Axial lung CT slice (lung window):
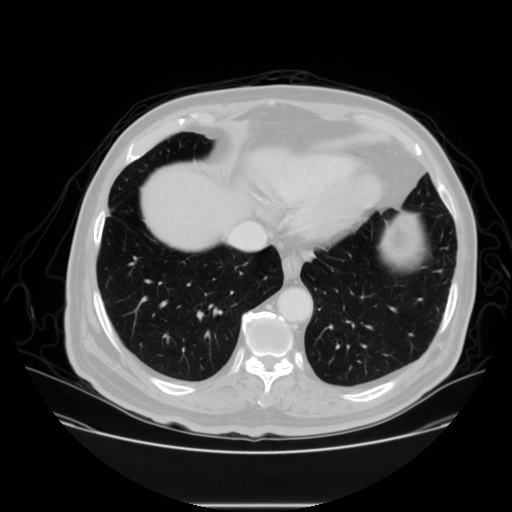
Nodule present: no